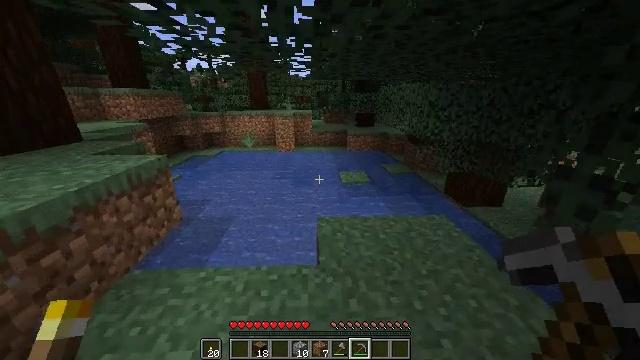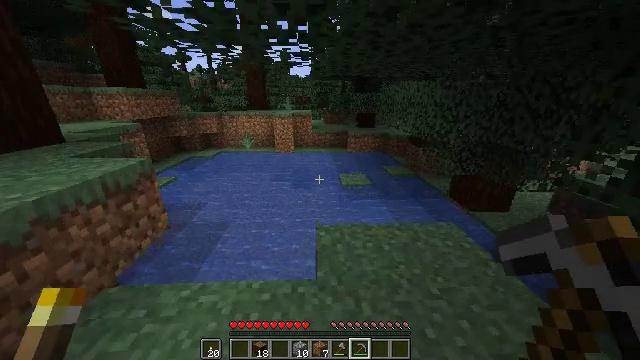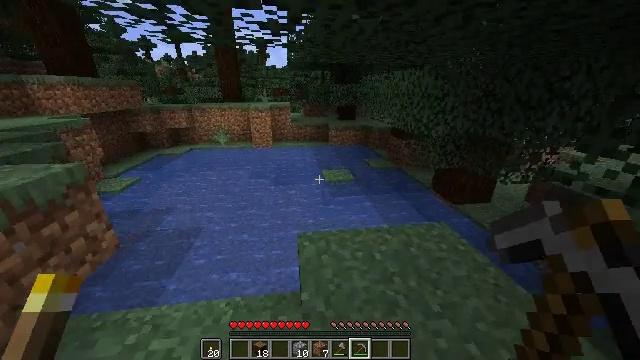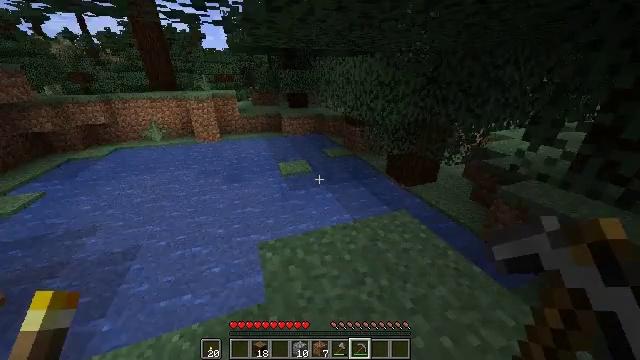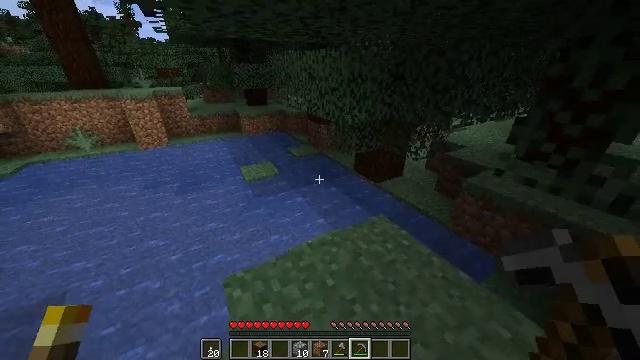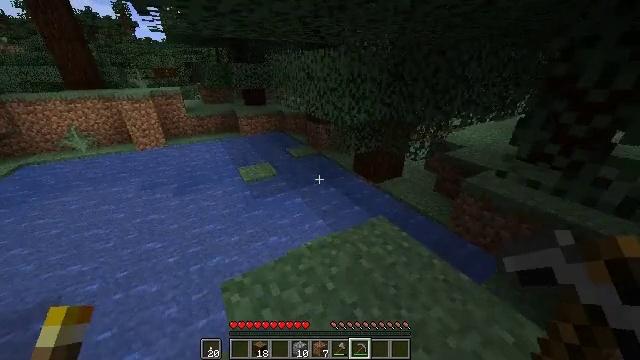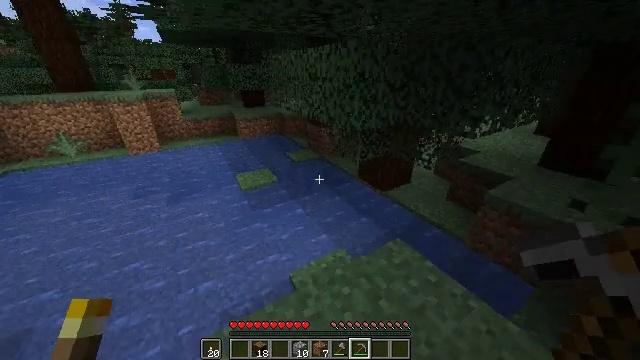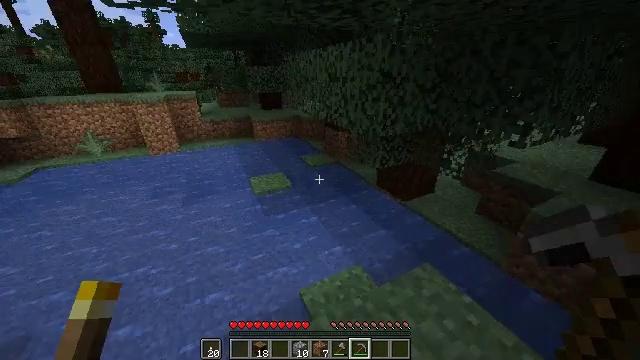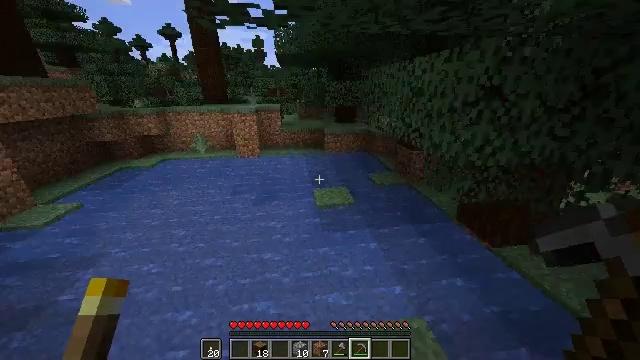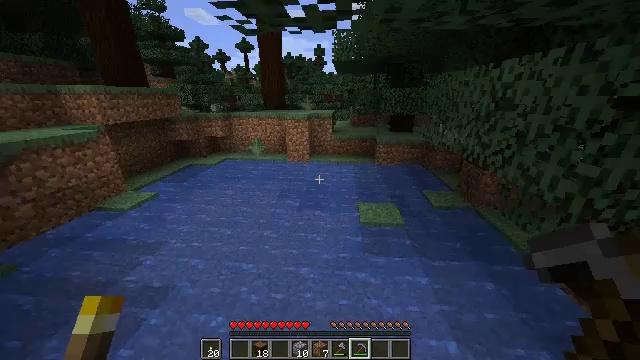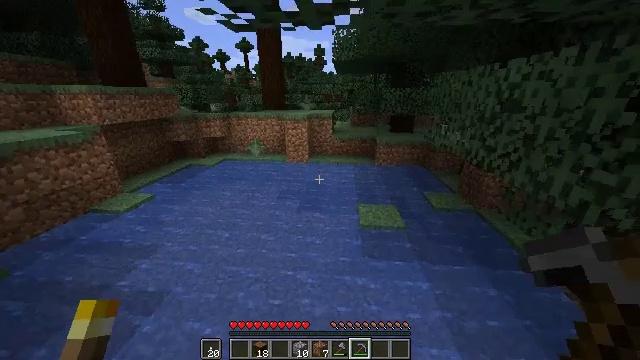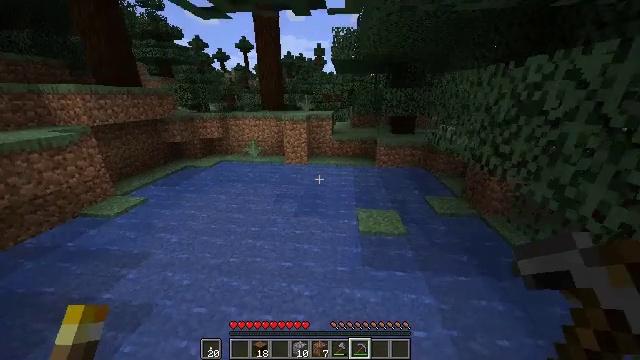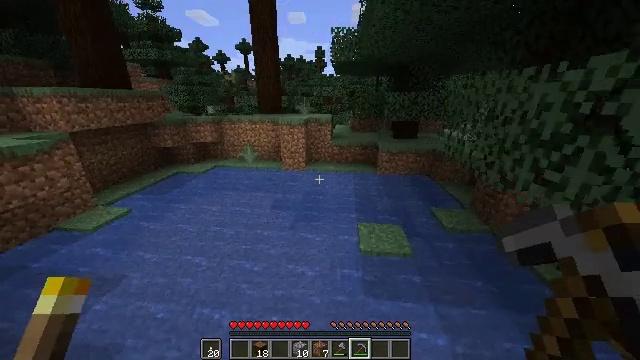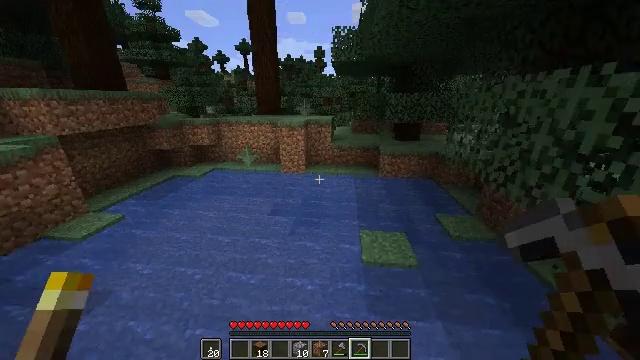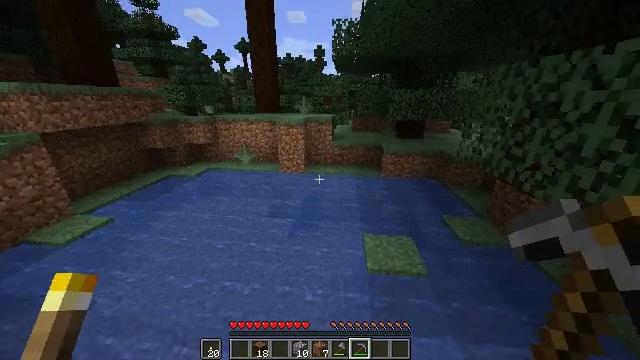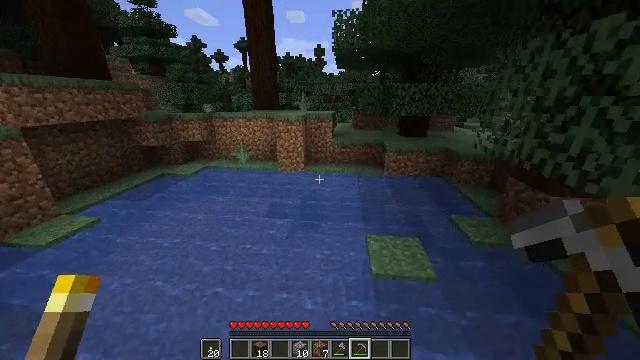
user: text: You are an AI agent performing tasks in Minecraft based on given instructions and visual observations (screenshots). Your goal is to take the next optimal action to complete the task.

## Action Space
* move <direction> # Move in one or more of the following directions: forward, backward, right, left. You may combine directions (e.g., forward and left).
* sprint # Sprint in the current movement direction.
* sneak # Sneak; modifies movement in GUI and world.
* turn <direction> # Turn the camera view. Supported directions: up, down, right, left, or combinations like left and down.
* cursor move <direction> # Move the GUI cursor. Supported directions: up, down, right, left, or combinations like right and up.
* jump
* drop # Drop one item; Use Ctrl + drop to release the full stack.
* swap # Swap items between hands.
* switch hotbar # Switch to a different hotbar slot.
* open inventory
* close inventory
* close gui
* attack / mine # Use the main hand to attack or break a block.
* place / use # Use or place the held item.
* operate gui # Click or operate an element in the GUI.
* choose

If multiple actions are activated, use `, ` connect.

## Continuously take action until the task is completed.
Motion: motion action
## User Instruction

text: Harvest grass block to clear the area.
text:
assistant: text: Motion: move forward
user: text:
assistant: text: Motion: move forward, turn right and down
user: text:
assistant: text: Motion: move forward, turn right and down
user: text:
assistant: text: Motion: move forward, turn right and down
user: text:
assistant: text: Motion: move forward
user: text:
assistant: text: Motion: move forward
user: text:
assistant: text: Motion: move forward, turn left
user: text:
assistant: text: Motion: move forward, turn left and up
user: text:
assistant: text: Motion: move forward, turn left and up
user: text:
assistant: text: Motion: move forward
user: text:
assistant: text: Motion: move forward
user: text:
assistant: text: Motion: move forward, jump
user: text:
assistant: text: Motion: move forward, jump
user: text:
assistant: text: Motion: move forward, jump
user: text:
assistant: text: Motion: move forward, jump
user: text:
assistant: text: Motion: move forward, jump
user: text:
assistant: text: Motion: move forward, jump
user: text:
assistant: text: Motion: move forward
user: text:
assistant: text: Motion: move forward
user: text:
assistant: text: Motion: move forward
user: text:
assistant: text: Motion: move forward
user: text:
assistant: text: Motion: move forward
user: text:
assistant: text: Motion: move forward, turn right and up, jump
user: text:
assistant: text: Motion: move forward, jump
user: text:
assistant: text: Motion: move forward, jump
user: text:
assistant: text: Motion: move forward, turn right, jump
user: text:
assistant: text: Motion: move forward, jump
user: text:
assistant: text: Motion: move forward, jump
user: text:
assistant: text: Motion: move forward, jump
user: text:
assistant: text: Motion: move forward, jump